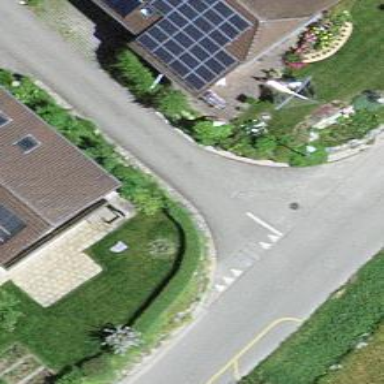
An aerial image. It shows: Hedge acting as barrier.